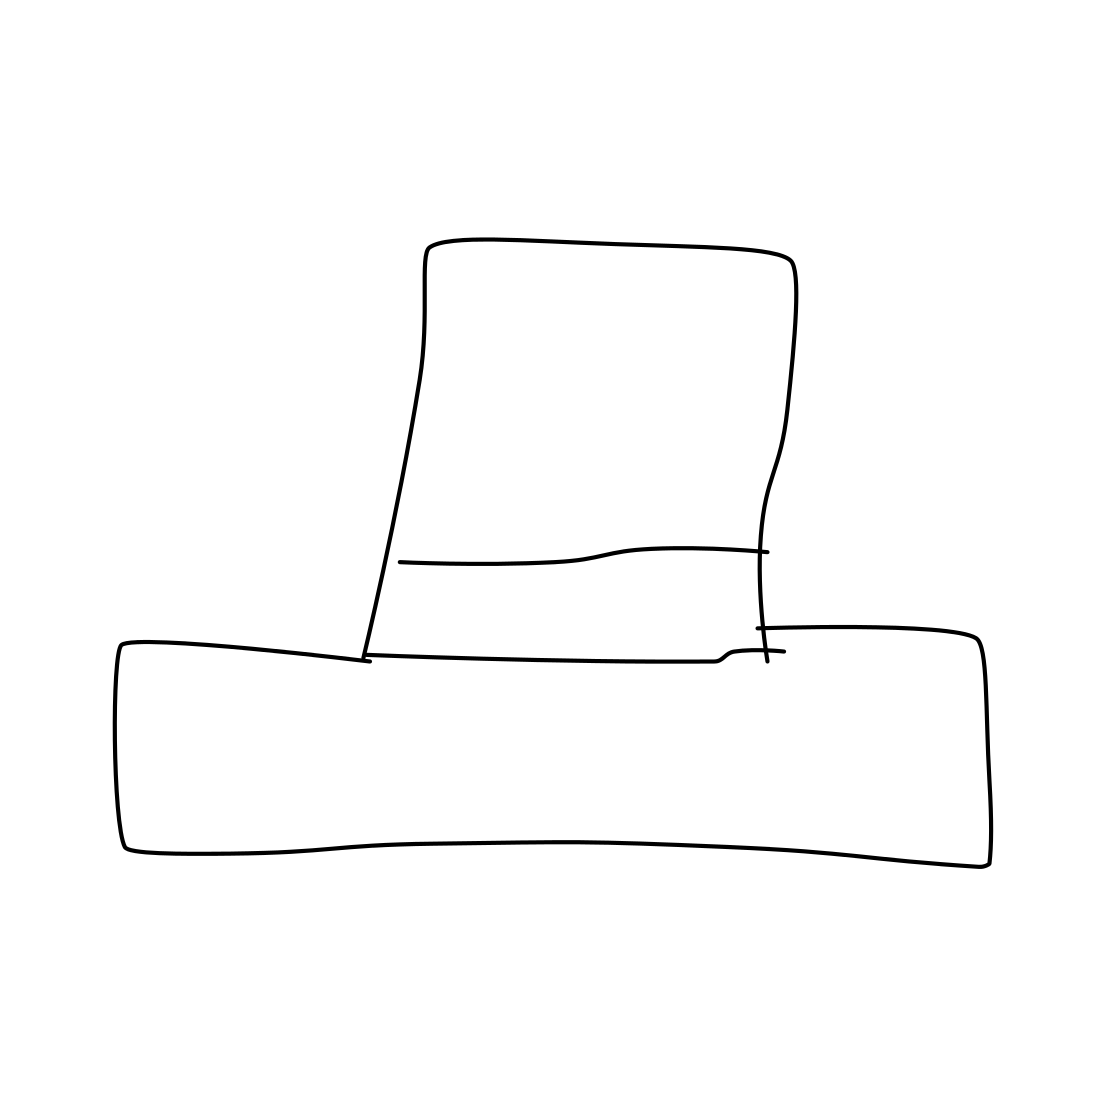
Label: hat